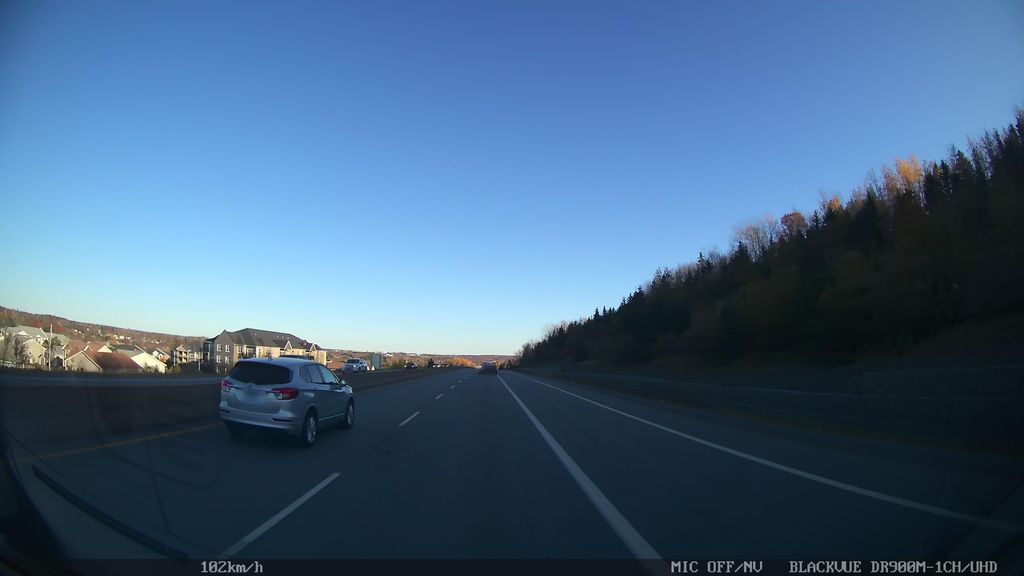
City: halifax